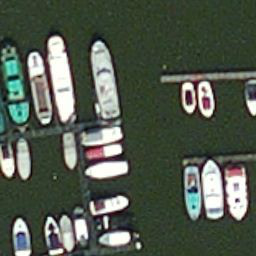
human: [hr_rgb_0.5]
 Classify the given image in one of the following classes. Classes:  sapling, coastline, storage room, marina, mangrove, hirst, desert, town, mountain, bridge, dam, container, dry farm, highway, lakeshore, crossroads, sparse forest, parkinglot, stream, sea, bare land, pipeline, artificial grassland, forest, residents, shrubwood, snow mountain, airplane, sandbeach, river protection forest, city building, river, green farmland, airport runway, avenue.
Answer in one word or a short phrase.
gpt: marina